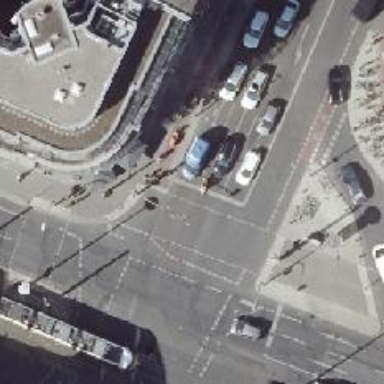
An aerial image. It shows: Secondary road with asphalt surface. There is cycle lane on the left and cycle track on the right.